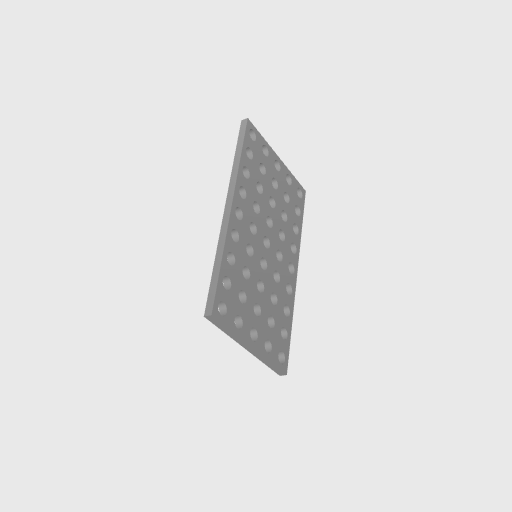
Part: GridPlate5x9H